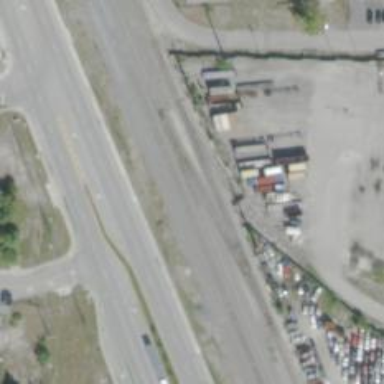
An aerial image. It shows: Rail spur service.